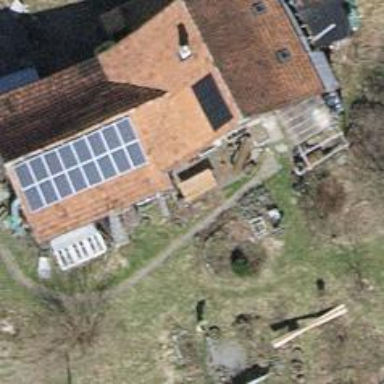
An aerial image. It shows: Simple and straightforward house.